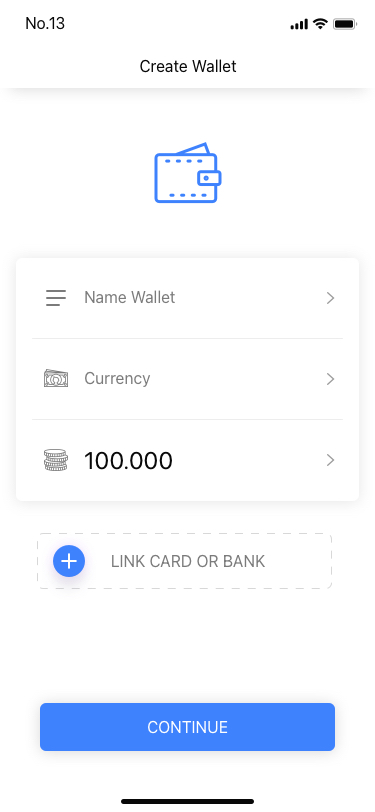
Text in this UI design:
100.000
Currency
Name Wallet
Create Wallet